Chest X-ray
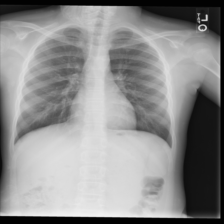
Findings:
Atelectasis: negative
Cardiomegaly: negative
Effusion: negative
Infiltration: negative
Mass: negative
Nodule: negative
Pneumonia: negative
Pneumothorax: negative
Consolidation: negative
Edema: negative
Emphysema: negative
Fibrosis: negative
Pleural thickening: negative
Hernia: negative